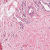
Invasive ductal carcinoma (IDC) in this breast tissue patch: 0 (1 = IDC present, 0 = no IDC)